Question: So this is a fairly odd problem: I am currently working on an app using the latest SDK/ADT with my android:minSdkVersion set to 8.
When the app is deployed onto an ICS device (Galaxy Nexus), android is adding red-squiggly underlines to words it thinks are miss-spelled in TextView widgets.
See screenshot:

The layout in question:
'''
<?xml version="1.0" encoding="utf-8"?>
<LinearLayout xmlns:android="http://schemas.android.com/apk/res/android"
android:layout_width="fill_parent"
android:layout_height="fill_parent"
android:orientation="vertical" >
<TextView
android:id="@+id/textView1"
android:layout_width="wrap_content"
android:layout_height="wrap_content"
android:editable="false"
android:inputType="textMultiLine"
android:text="This is a test of a TextView showing the spell checking when it shouldn&apos;t. Phunware.com loves the game Baldr Force. Funimation.com"
android:textAppearance="?android:attr/textAppearanceMedium" >
</TextView>
</LinearLayout>
'''
I have tried adding android:editable="false" to the widgets, with no effect.
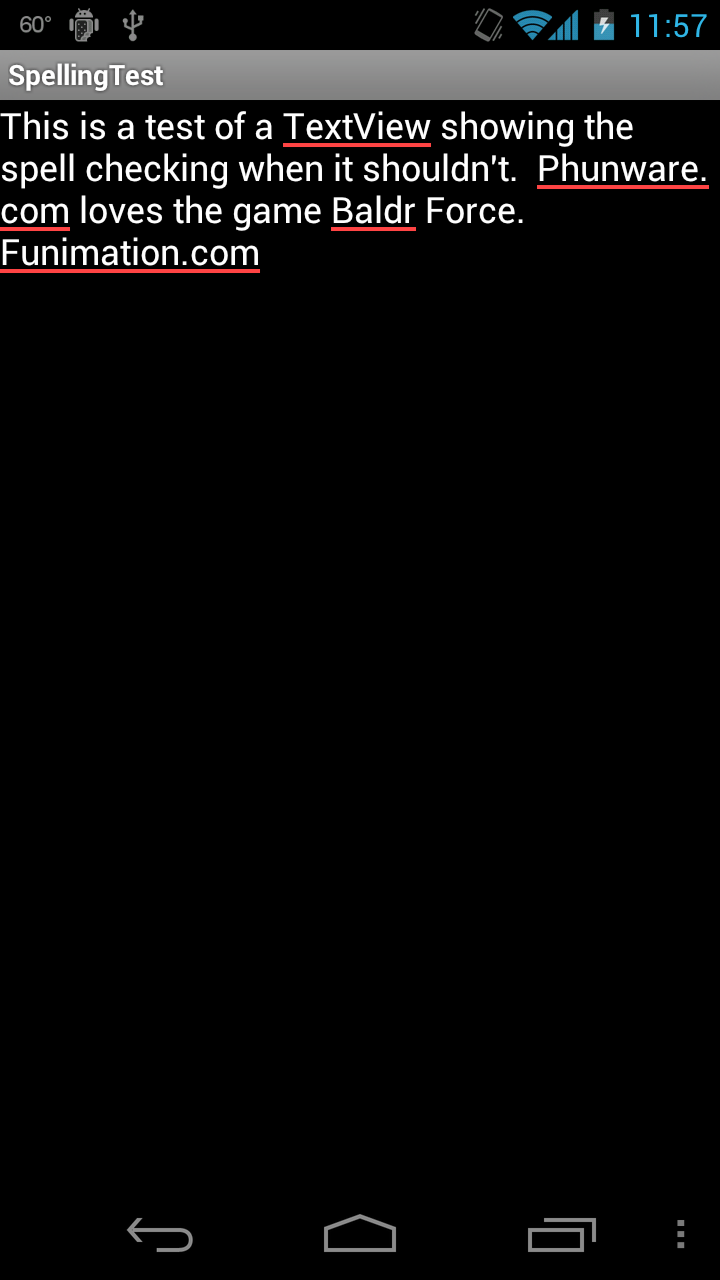
Answer: It looks like if you have the android:inputType specified, this enabled spell check on a widget. Oops!